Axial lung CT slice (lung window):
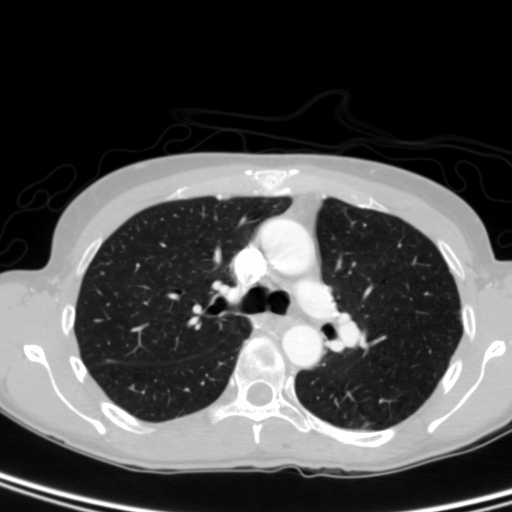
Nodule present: yes
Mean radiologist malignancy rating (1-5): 2.75